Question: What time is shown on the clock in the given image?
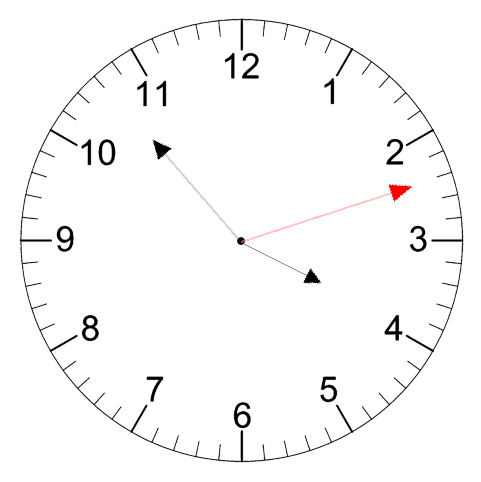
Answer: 03:53:12